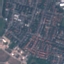
Land use / land cover: Residential